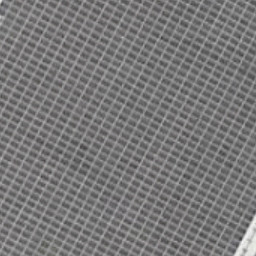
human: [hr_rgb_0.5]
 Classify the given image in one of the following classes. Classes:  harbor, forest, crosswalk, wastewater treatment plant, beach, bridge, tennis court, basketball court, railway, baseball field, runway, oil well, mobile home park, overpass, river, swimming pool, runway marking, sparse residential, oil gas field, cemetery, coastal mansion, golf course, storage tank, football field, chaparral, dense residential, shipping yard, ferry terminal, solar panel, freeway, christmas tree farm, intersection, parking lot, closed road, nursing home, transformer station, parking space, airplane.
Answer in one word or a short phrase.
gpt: solar panel